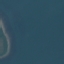
Land use / land cover class: SeaLake